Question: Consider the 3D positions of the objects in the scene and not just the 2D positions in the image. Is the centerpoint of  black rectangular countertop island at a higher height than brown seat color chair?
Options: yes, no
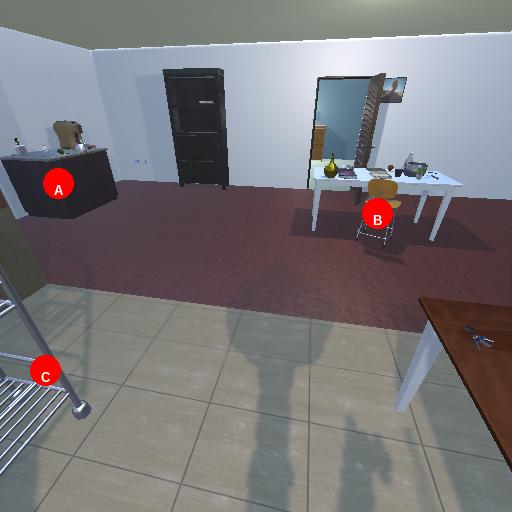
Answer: yes